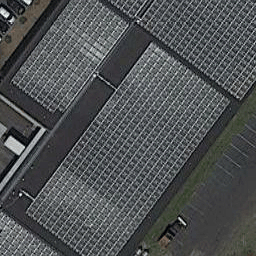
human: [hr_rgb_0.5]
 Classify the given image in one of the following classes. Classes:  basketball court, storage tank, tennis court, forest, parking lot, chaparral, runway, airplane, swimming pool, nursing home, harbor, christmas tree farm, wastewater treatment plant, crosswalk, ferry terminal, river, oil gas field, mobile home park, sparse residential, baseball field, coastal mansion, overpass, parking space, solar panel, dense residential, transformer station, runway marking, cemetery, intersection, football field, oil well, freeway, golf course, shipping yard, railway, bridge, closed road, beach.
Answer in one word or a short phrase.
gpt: solar panel